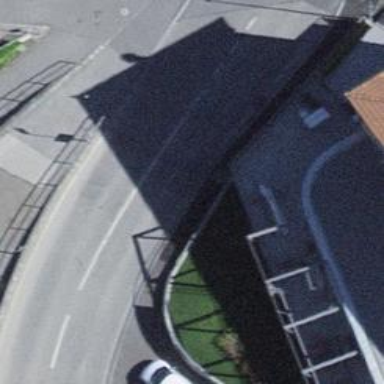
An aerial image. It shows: Bus stop with platform for public transport.